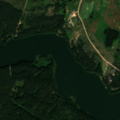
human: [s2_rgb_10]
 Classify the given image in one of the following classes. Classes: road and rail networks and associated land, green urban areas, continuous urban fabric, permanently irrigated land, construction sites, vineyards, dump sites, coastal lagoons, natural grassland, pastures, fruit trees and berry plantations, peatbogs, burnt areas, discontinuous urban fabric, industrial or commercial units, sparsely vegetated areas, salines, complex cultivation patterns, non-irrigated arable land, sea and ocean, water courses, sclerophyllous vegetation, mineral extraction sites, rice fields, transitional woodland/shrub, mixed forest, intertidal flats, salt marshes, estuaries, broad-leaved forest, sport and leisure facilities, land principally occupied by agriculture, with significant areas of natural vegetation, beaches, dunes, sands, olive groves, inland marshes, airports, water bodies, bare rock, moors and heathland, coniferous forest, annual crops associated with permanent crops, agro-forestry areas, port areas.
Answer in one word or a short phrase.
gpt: non-irrigated arable land, complex cultivation patterns, coniferous forest, mixed forest, water bodies